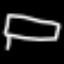
Label: bed